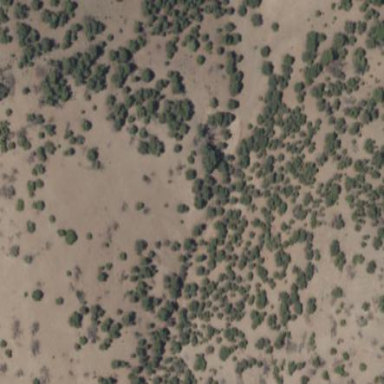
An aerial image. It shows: Area covered in scrub vegetation.